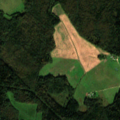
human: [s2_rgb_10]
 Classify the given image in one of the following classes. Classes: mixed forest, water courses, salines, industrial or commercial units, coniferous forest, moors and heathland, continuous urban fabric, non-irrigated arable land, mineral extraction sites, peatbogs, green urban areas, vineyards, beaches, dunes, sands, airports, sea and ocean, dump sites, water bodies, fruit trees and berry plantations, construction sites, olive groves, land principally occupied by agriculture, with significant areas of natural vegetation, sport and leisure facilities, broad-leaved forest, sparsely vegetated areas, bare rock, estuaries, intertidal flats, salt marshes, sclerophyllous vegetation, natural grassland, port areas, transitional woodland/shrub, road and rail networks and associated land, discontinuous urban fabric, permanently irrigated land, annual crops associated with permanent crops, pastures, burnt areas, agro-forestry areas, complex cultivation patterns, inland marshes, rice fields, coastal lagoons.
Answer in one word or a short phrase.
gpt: non-irrigated arable land, pastures, land principally occupied by agriculture, with significant areas of natural vegetation, broad-leaved forest, mixed forest